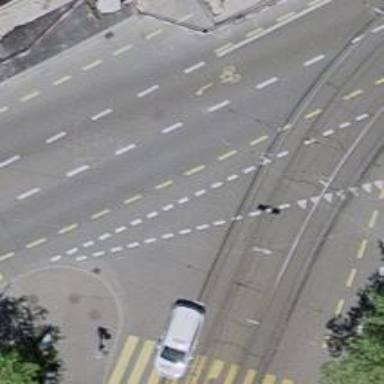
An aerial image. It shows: Tram level crossing on railway.